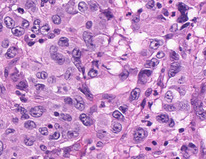
Tumor epithelial tissue: yes
Tumor-associated stroma tissue: no
Normal tissue: no